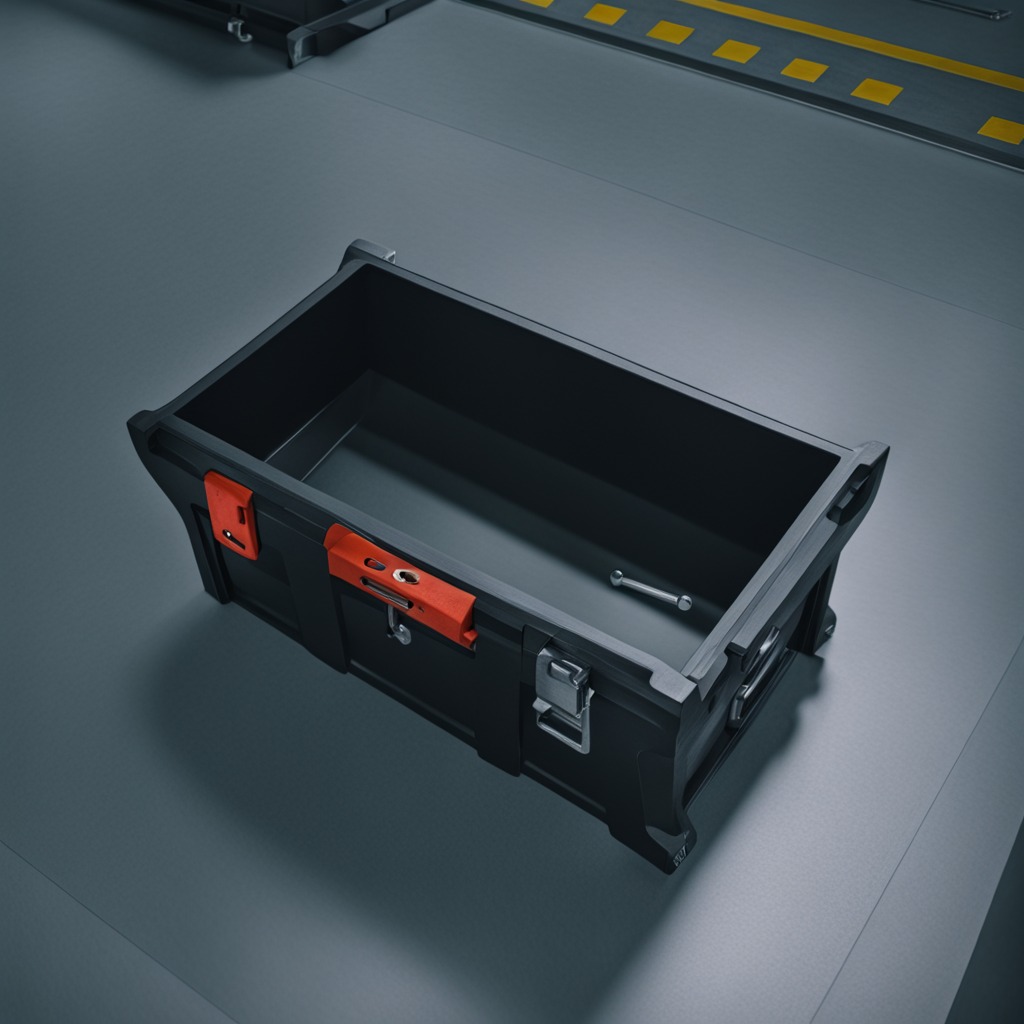
An wrench is lying on a toolbox surface in an airplane hangar workshop.